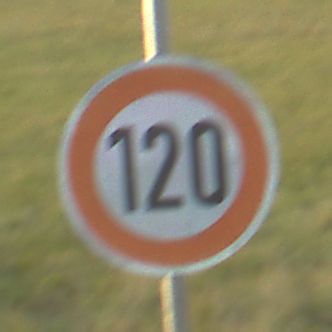
Verkehrszeichen: Geschwindigkeit120
Umgebung: Outdoor, Nature
Tageszeit: SunriseSunset
Wetter: PartlyCloudy
Licht: Natural
Jahreszeit: NotSpecified
Kontrast: MediumContrast